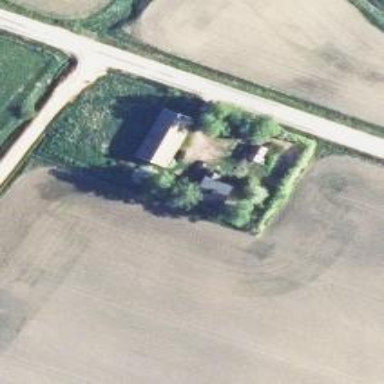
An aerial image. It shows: Farm.